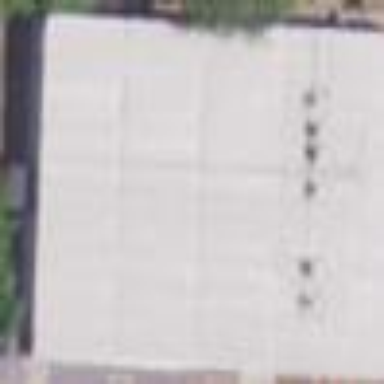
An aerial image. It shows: Building that houses bowling alley.